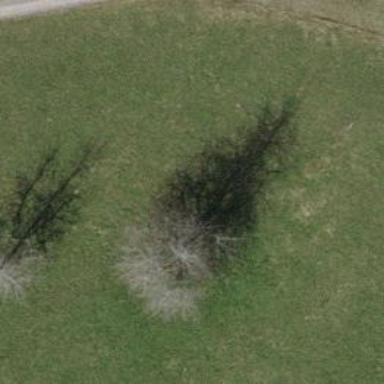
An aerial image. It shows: Row of trees in natural setting.